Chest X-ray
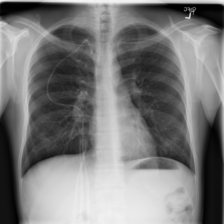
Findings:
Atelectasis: negative
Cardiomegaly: negative
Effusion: negative
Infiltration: negative
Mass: negative
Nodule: positive
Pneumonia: negative
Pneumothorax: negative
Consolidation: negative
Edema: negative
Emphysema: negative
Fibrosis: negative
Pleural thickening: positive
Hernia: negative